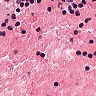
Metastatic tissue present: no